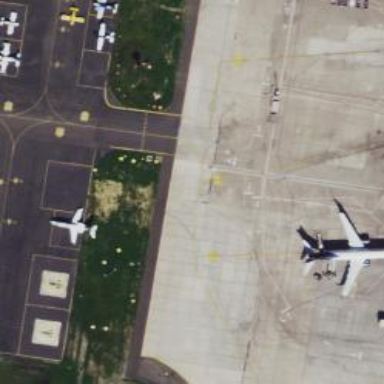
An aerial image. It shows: Image of taxiway at airport.